Question: How can I create a selectable circular 'ImageView' like in the current Google+ app used for the profile pictures?
This is what I refer to:

The image above is unselected and the below is selected.
I try to replicate the profile pictures 1 to 1.
'loadedImage' is the 'Bitmap' which is displayed
'''
mImageView.setBackground(createStateListDrawable());
mImageView.setImageBitmap(createRoundImage(loadedImage));
'''
The used methods:
'''
private Bitmap createRoundImage(Bitmap loadedImage) {
Bitmap circleBitmap = Bitmap.createBitmap(loadedImage.getWidth(), loadedImage.getHeight(), Bitmap.Config.ARGB_8888);
BitmapShader shader = new BitmapShader(loadedImage, Shader.TileMode.CLAMP, Shader.TileMode.CLAMP);
Paint paint = new Paint();
paint.setAntiAlias(true);
paint.setShader(shader);
Canvas c = new Canvas(circleBitmap);
c.drawCircle(loadedImage.getWidth() / 2, loadedImage.getHeight() / 2, loadedImage.getWidth() / 2, paint);
return circleBitmap;
}
private StateListDrawable createStateListDrawable() {
StateListDrawable stateListDrawable = new StateListDrawable();
OvalShape ovalShape = new OvalShape();
ShapeDrawable shapeDrawable = new ShapeDrawable(ovalShape);
stateListDrawable.addState(new int[] { android.R.attr.state_pressed }, shapeDrawable);
stateListDrawable.addState(StateSet.WILD_CARD, shapeDrawable);
return stateListDrawable;
}
'''
The size of the 'ImageView' is 'imageSizePx' and the size of the image is 'imageSizePx - 3'. So, that means the background should overlap the image. Which doesn't work.
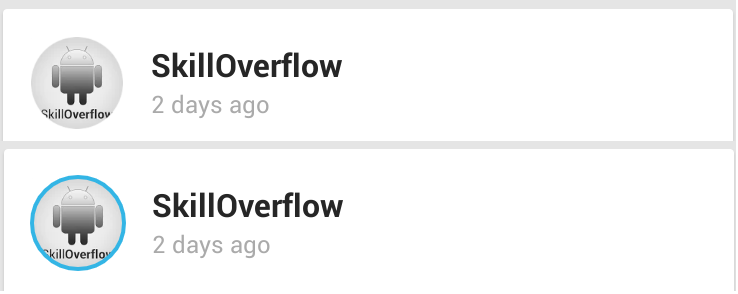
Answer: Really simple solution, thanks to @CommonsWare for the tips.
Size of 'Bitmap': imageSizePx - 3DP
Size of 'ImageView': imageSizePx
'''
mImageView.setBackground(createStateListDrawable(imageSizePx));
mImageView.setImageBitmap(loadedImage);
private StateListDrawable createStateListDrawable(int size) {
StateListDrawable stateListDrawable = new StateListDrawable();
OvalShape ovalShape = new OvalShape();
ovalShape.resize(size, size);
ShapeDrawable shapeDrawable = new ShapeDrawable(ovalShape);
shapeDrawable.getPaint().setColor(getResources().getColor(R.color.somecolor));
stateListDrawable.addState(new int[]{android.R.attr.state_pressed}, shapeDrawable);
stateListDrawable.addState(new int[]{android.R.attr.state_focused}, shapeDrawable);
stateListDrawable.addState(new int[]{}, null);
return stateListDrawable;
}
'''